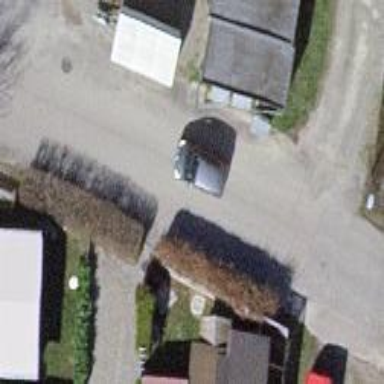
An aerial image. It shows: Asphalt road in living street with traffic calming hump.